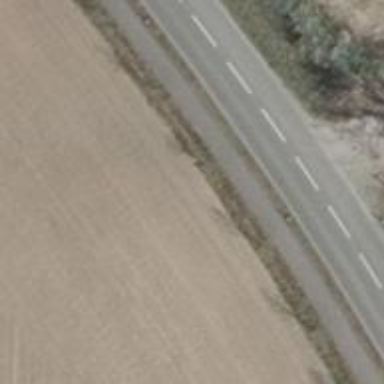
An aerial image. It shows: Cycleway.